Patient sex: M
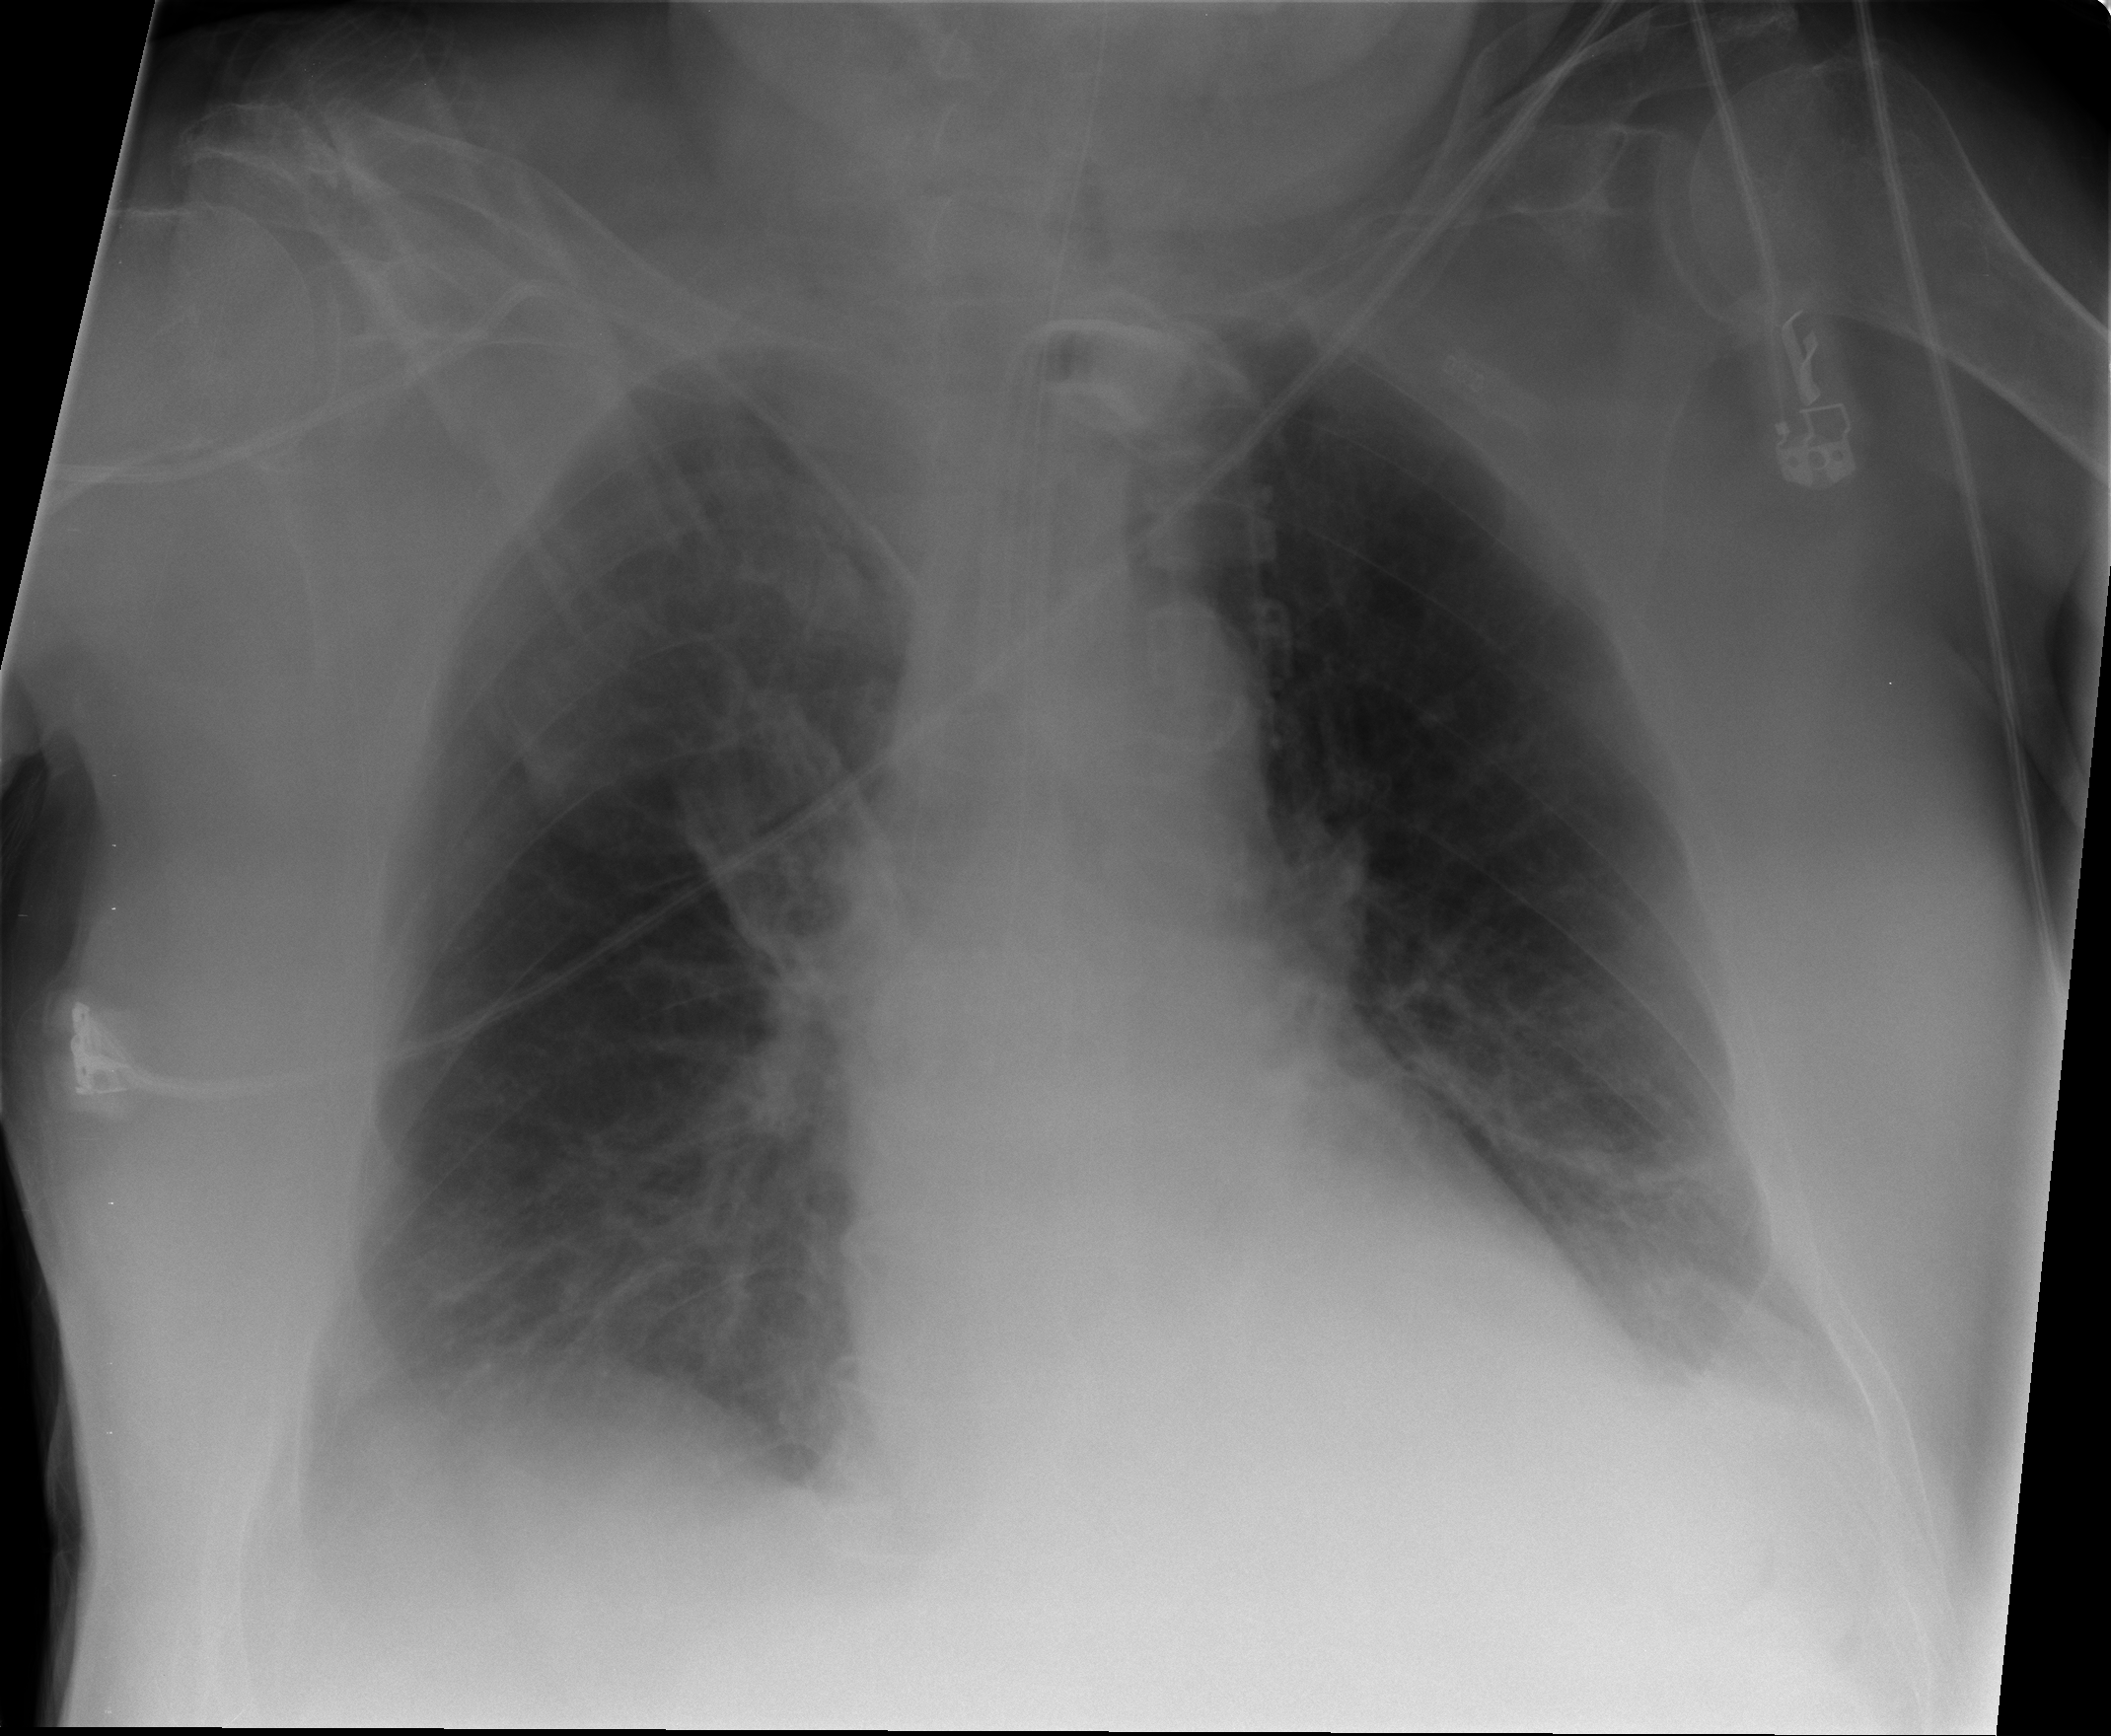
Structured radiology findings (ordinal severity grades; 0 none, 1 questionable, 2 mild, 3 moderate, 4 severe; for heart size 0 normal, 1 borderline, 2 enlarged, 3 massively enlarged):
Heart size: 0
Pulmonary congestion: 0
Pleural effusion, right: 2
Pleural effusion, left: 2
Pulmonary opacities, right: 0
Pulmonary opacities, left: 0
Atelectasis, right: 0
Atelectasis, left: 2